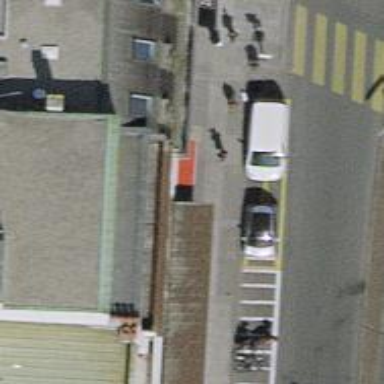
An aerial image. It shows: Cafe.